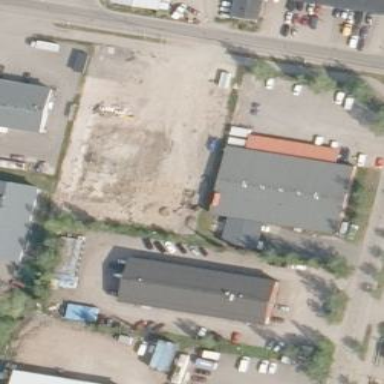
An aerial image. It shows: Industrial building.